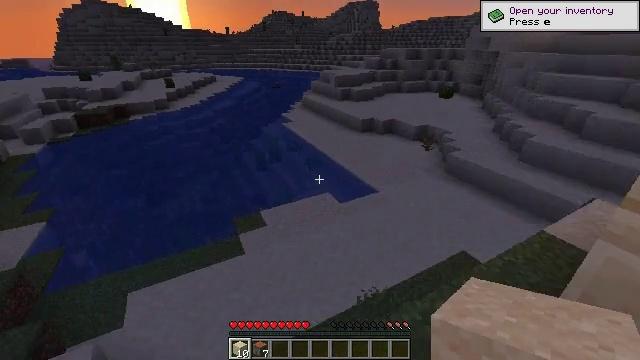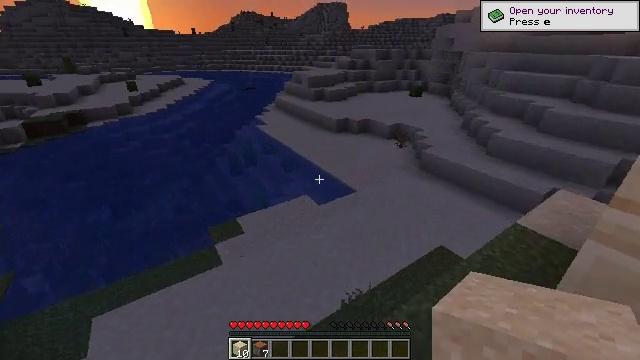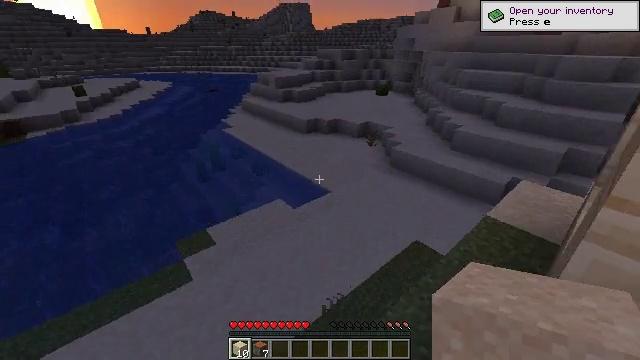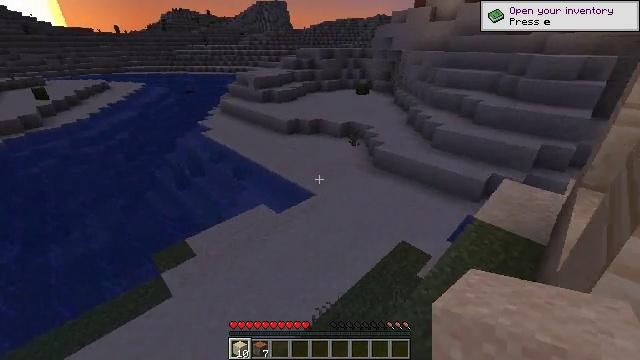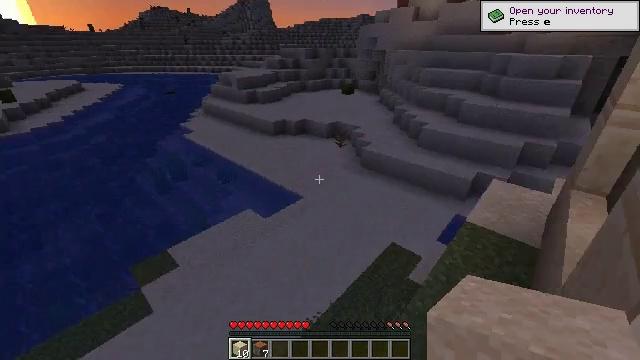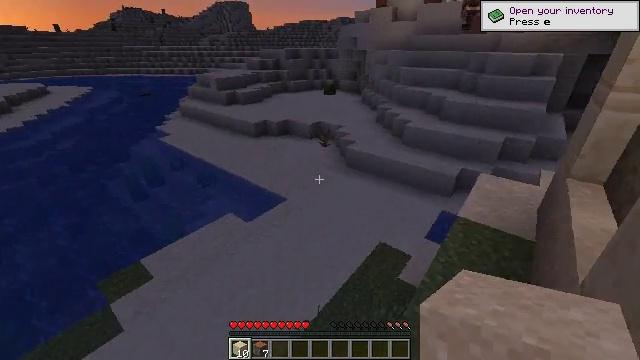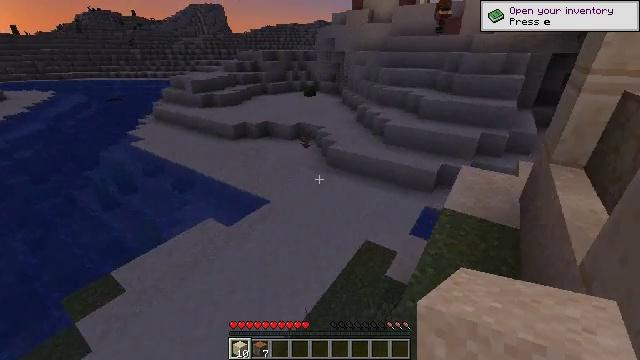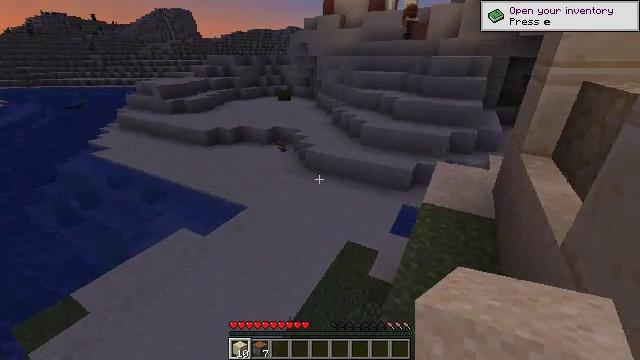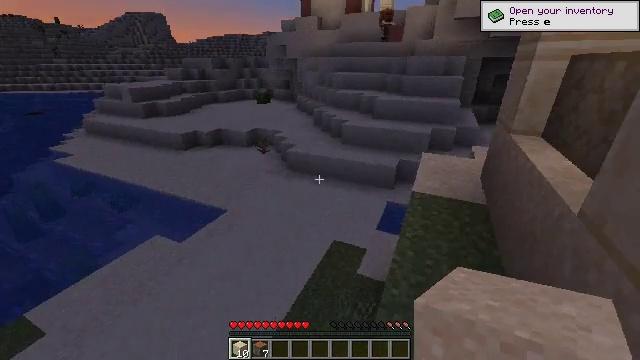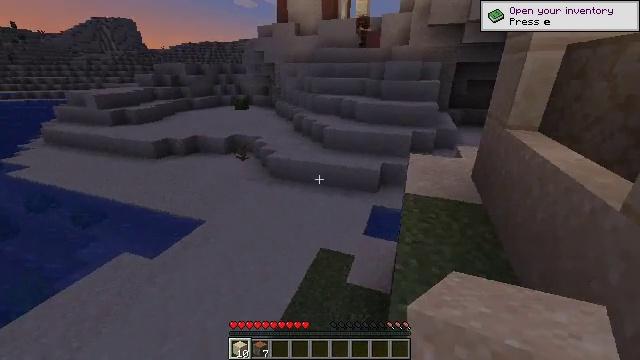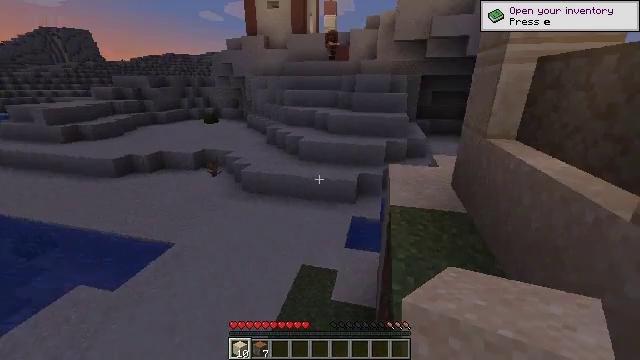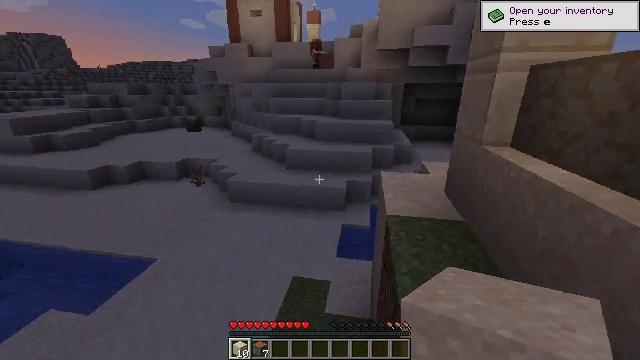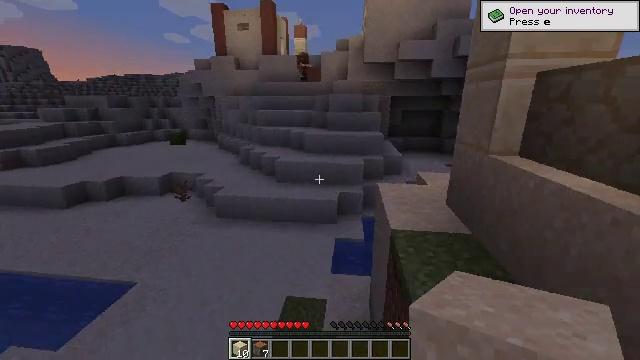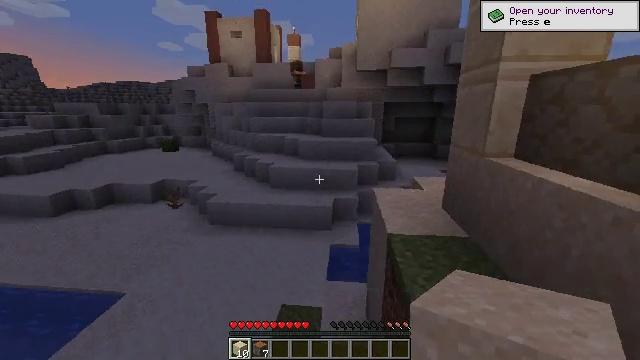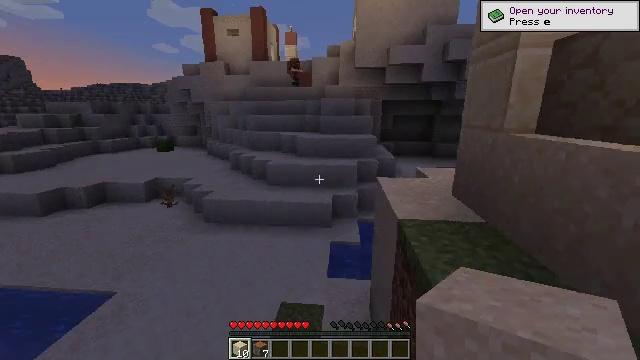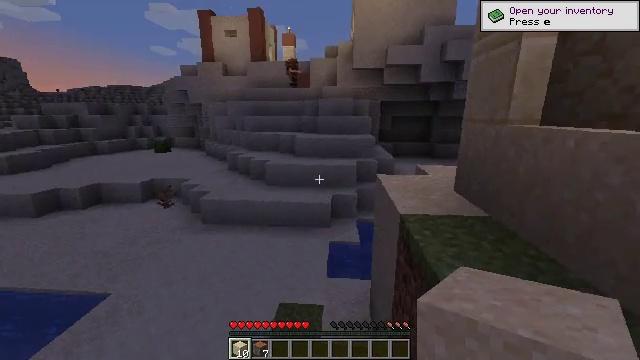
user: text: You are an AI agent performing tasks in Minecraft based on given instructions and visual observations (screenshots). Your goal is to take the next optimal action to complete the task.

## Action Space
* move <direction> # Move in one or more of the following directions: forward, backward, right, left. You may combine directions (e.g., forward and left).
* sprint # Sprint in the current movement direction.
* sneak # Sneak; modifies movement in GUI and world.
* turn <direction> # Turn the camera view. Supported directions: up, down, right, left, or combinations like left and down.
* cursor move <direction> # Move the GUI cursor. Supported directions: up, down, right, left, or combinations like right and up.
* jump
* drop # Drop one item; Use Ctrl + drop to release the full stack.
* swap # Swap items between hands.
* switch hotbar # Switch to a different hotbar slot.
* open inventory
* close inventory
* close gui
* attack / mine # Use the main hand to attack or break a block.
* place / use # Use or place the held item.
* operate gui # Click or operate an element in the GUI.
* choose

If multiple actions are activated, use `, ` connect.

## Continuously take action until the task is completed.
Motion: motion action
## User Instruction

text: Gather the jungle door by mining it.
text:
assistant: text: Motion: move forward, turn right
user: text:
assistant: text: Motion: move forward, turn right
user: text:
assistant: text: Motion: move forward, turn right
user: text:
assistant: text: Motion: move forward, turn right
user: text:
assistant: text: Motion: move forward, turn right
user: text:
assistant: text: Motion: move forward, turn right
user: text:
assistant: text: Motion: move forward, turn right and up
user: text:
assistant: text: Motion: move forward, turn right and up
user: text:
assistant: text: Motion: move forward and move left, turn right and up
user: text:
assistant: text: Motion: move forward and move left, turn right and up
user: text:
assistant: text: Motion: move forward and move left, turn right and up
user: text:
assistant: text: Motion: move forward, turn right and up
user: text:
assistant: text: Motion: move forward, turn right and up
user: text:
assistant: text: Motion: move forward
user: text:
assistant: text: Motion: move forward and move left
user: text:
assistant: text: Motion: move forward and move left
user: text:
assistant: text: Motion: move forward and move left, turn right
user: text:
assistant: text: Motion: move forward and move left
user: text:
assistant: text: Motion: move forward and move left
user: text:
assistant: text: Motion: move forward and move left
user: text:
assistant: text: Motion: move forward and move left
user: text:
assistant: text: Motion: move forward and move left
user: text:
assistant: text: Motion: move forward
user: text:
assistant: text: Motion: move forward
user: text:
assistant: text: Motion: move forward
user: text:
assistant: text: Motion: move forward
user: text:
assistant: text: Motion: move forward and move left
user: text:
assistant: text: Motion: move forward and move left
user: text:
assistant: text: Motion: move forward and move left
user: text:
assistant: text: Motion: move forward and move left